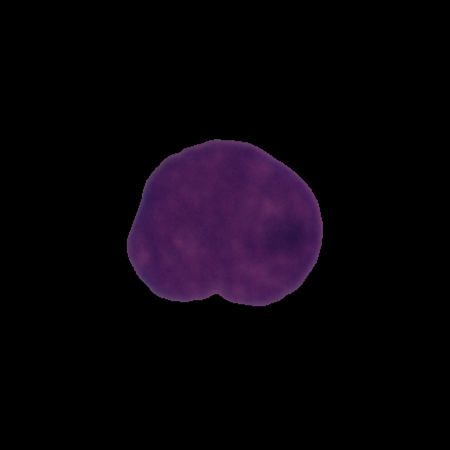
Label: cancer